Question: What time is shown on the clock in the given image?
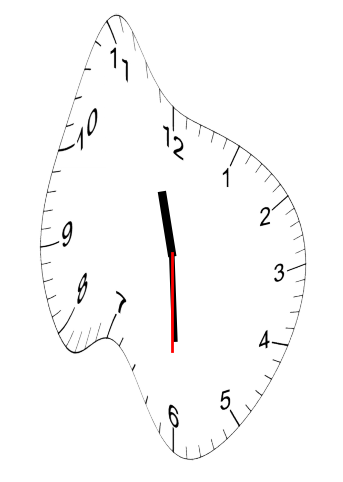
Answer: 11:29:30